Field crop: maize
Growth stage: 2
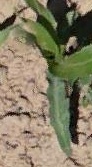
Species: maize